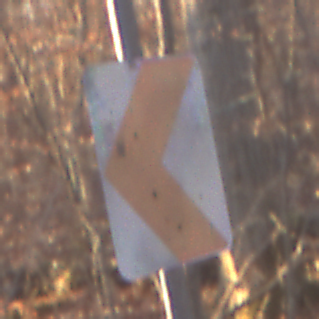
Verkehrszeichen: RichtungstafelnInKurvenKleinRechts
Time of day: SunriseSunset
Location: Outdoor (Nature)
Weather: Clear
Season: Autumn
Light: Natural